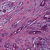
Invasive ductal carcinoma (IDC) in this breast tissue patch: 1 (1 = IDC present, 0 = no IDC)